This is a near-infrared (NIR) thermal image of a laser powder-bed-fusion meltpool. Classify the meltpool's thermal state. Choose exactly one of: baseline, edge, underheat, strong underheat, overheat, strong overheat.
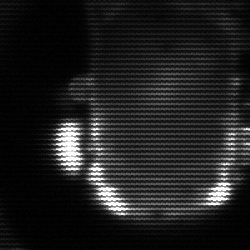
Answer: baseline